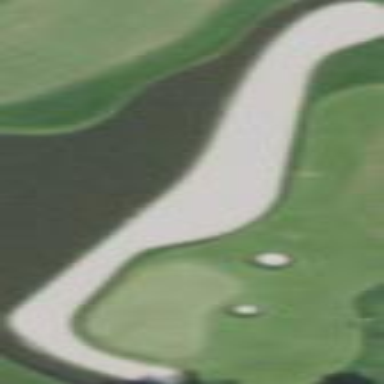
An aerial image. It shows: Golf bunker filled with sandy terrain.